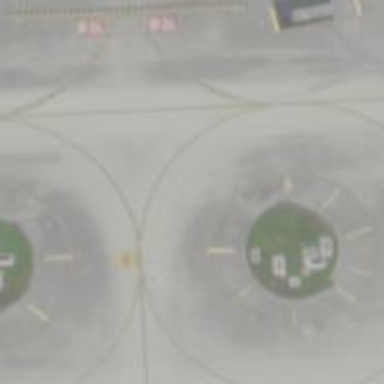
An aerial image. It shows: Image of taxiway at airport.